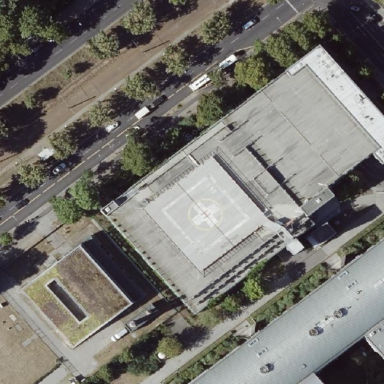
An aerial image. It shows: Image of helipad at airport.